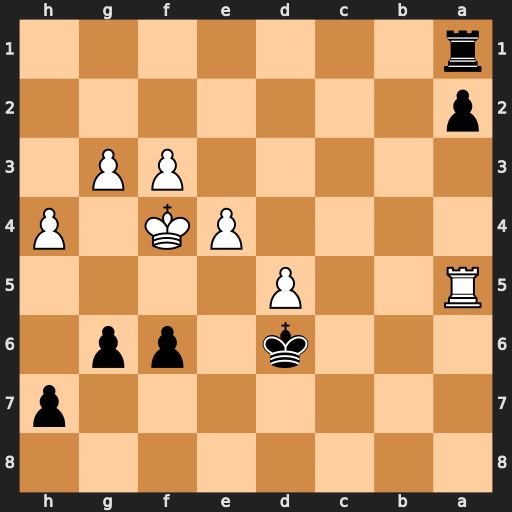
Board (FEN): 8/7p/3k1pp1/R2P4/4PK1P/5PP1/p7/r7
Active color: b
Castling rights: -
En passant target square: -
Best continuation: h5 Ra7 Kc5